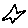
Label: star